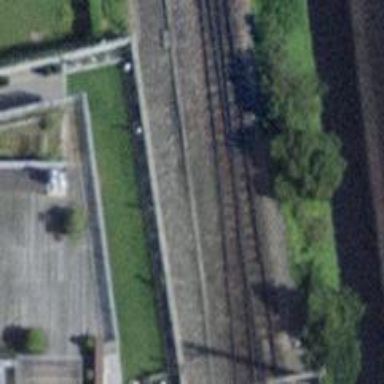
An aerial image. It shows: Narrow-gauge railway track electrified by contact line.